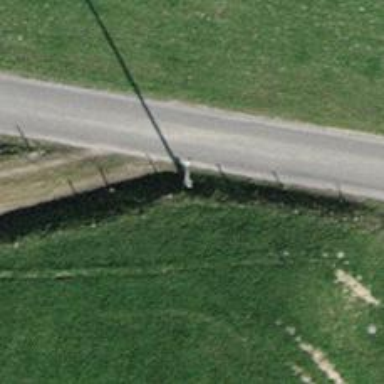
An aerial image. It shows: Power pole.